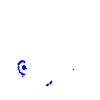
Particle: pion